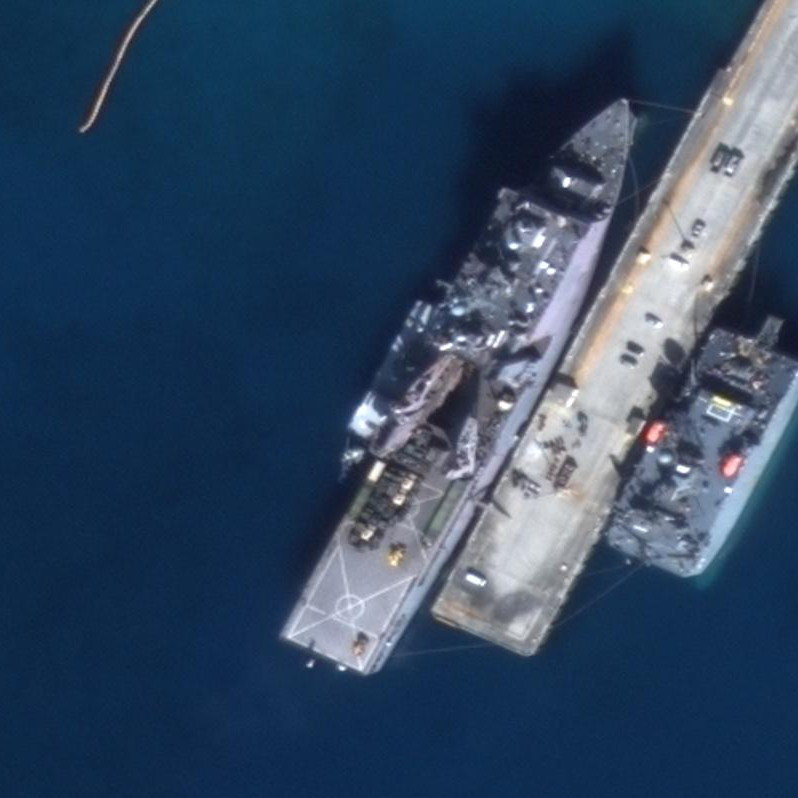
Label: Whitby_Island-class_dock_landing_ship